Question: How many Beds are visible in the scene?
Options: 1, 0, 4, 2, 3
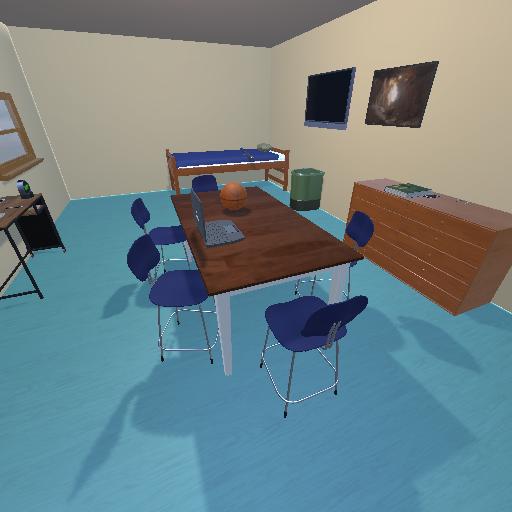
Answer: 1